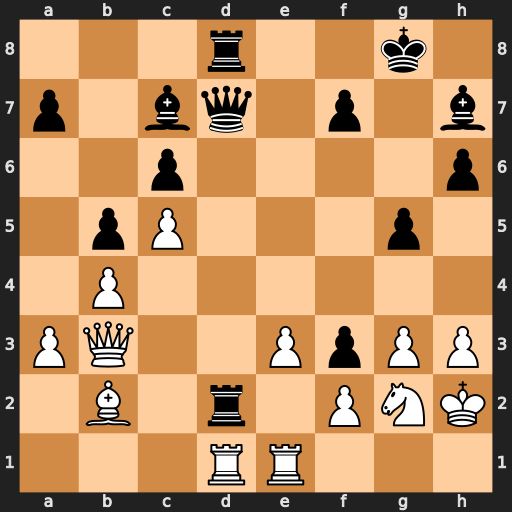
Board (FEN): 3r2k1/p1bq1p1b/2p4p/1pP3p1/1P6/PQ2PpPP/1B1r1PNK/3RR3
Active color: w
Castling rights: -
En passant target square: -
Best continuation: Qc3 Rxb2 Rxd7 Rxd7 Qxb2